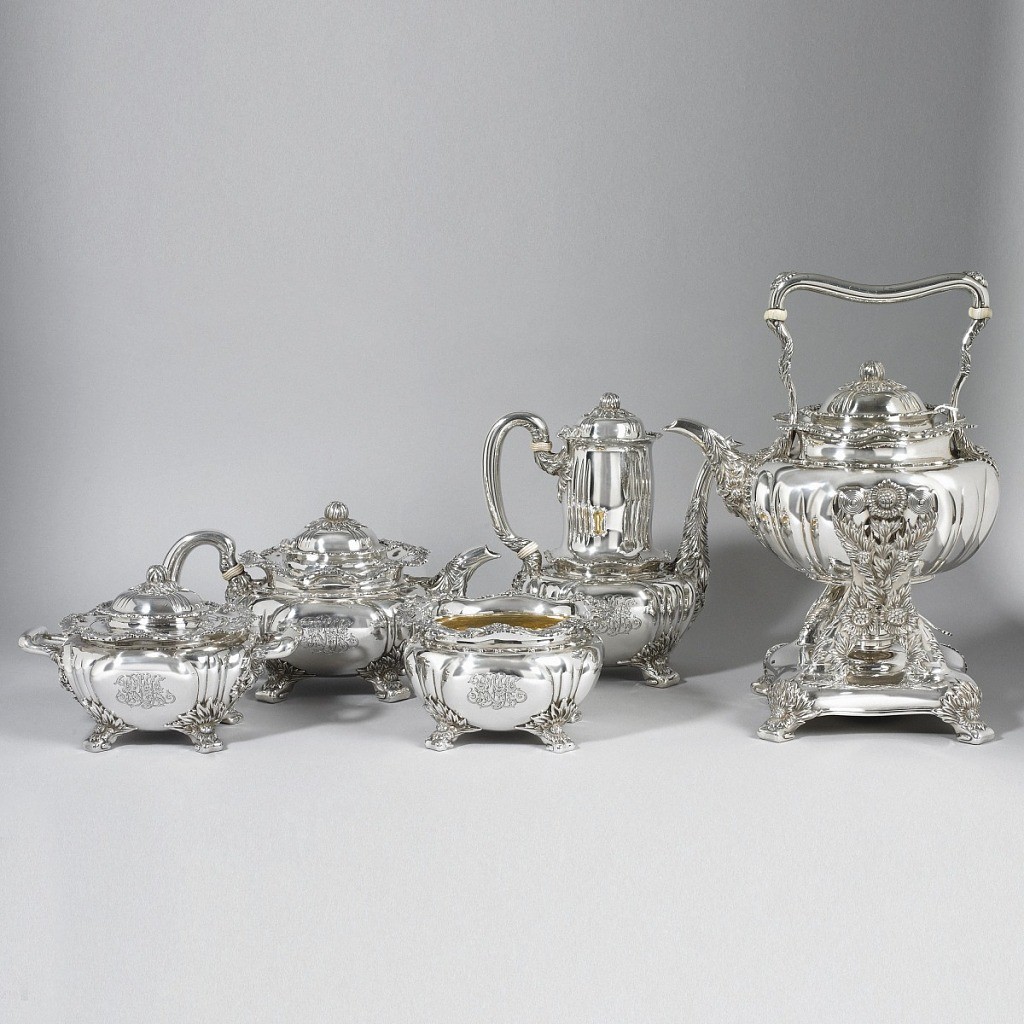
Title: Coffeepot from Chrysanthemum Tea Set
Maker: Tiffany & Company, American, established 1853
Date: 1891–1902
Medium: silver, ivory
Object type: coffeepot
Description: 1978-6-3: Teapot of squat globular form with reeding, wavy r...;     1978-6-4: Coffeepot with reeded globular body rising to tall...;     1978-6-5-a,b: Sugar bowl (a) in squat globular form with reeding...;     1978-6-7: Waste bowl of squat globular form with reeding, wa...